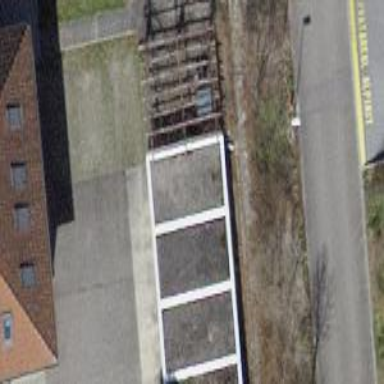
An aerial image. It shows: Group of garages.